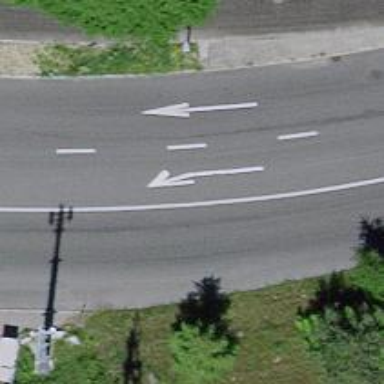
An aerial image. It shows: Tertiary road with asphalt surface and separate sidewalk.